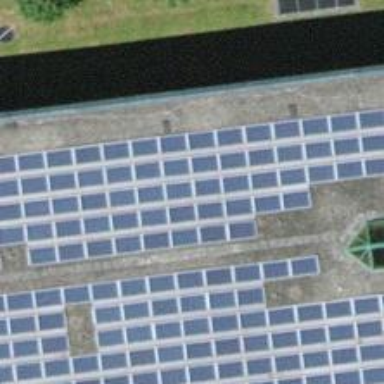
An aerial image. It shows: Solar power generator.